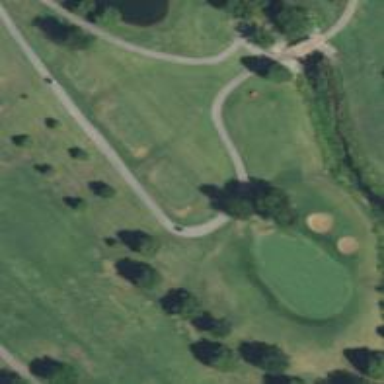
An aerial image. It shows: Service road designated as golf cart path.